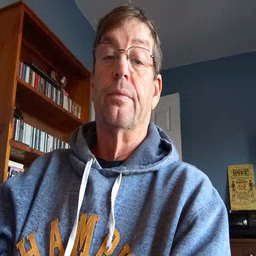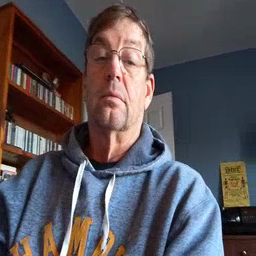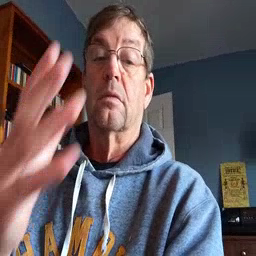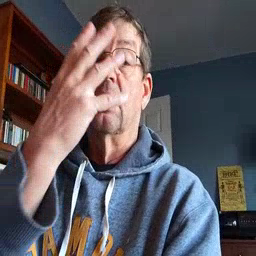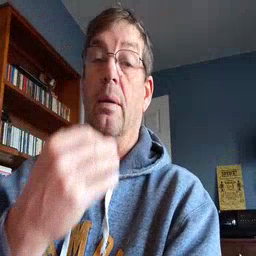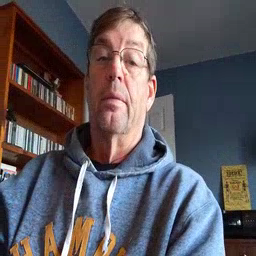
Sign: sleep